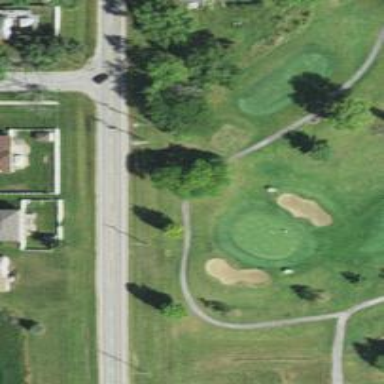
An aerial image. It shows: Grass area designated as golf tee.